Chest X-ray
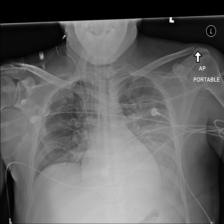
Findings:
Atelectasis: positive
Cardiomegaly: negative
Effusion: positive
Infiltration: positive
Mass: negative
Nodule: negative
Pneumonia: negative
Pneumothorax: negative
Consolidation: negative
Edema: negative
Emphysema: negative
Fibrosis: negative
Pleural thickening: negative
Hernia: negative